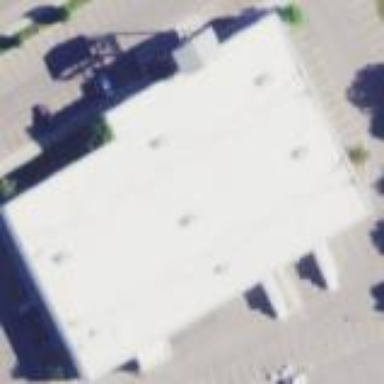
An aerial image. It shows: Building with furniture shop.